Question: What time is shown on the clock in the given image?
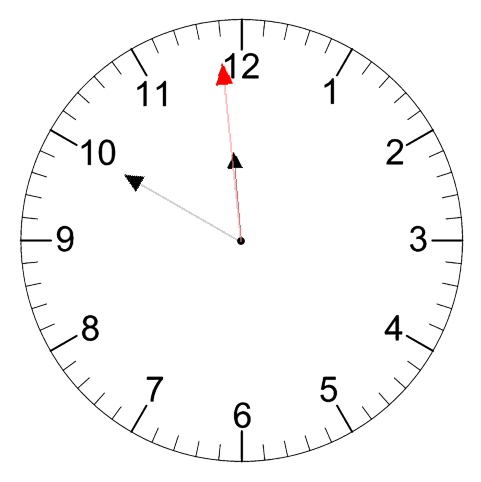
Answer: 11:49:59